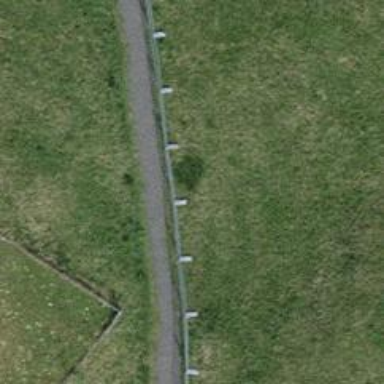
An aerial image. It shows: Path.